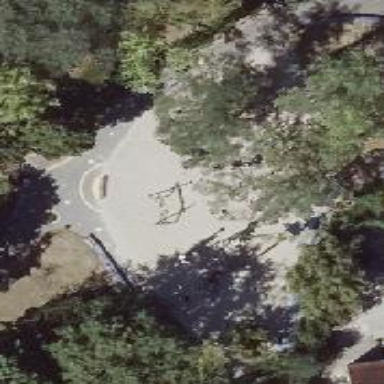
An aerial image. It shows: Playground with basket swing.